Question: On desktop websites we always think "what if the user has JavaScript disabled" and we try to make our code gracefully degradable so we can at least display the important info.
But in Mobile browsers should we think the same way? Is there any reason to disable javascript in mobile browsers? Are they any securtiy threats via JavaScript for mobile websites?
<URL>

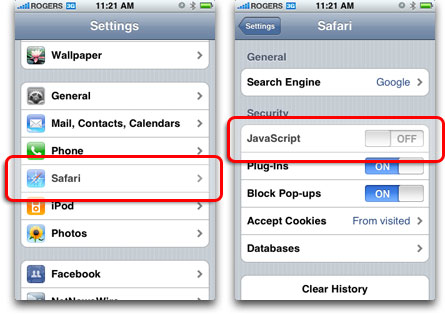
Answer: There is of course some security risk with JavaScript on mobile phones - if there wasn't, you could be sure that desktop browsers would have the same security! But mobile users are perhaps more likely to have JavaScript on because - especially on the iPhone - it has to stand in for Flash or Silverlight functionality. JS is also used to provide faux-native interfac controls to Web apps, and thus has even more added value.
Of course, it is ideal to support users without JavaScript. If it is feasible you should absolutely strive to do so unless dynamic interactions are so integral to your service that you cannot so without.